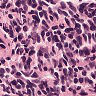
Metastatic tissue present: no